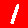
Digit: 1